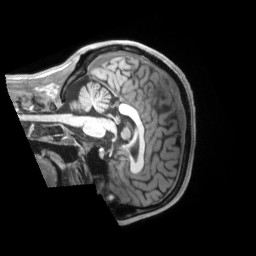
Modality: T1w
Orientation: sagittal
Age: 26
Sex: male
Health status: ill
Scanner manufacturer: siemens
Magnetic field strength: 3 T
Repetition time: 2.2 s
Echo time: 0.00157 s